【题型】填空题　【知识点】向量　【难度】easy
如图，已知平行四边形$ABCD$中，$\overrightarrow{AB}=\vec{a}$，$\overrightarrow{AC}=\vec{b}$，$E$为$AD$上一点，$AE=2ED$，那么用$\vec{a},\vec{b}$表示$\overrightarrow{AE}=$\_\_\_\_.

\vspace{0.2cm}
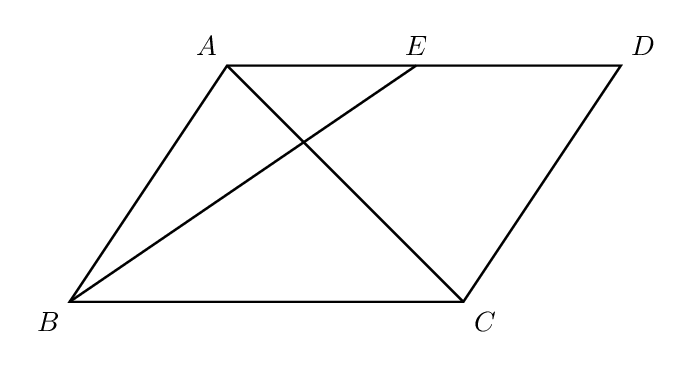
【解答】

\noindent \textbf{【答案】} $\boldsymbol{\dfrac{2}{3}\vec{b}-\dfrac{2}{3}\vec{a}}$

\vspace{0.2cm}
\noindent \textbf{【详解】} 解：$\because \overrightarrow{AB}=\vec{a}$，$\overrightarrow{AC}=\vec{b}$，
$\therefore \overrightarrow{BC}=\overrightarrow{AC}-\overrightarrow{AB}=\vec{b}-\vec{a}$，
$\because AE=2ED$，
$\therefore AE=\dfrac{2}{3}AD$，
$\because$四边形$ABCD$是平行四边形，
$\therefore AD=BC$，$AD\parallel BC$，
$\therefore \overrightarrow{AD}=\overrightarrow{BC}=\vec{b}-\vec{a}$，
$\therefore \overrightarrow{AE}=\dfrac{2}{3}\overrightarrow{AD}=\dfrac{2}{3}\vec{b}-\dfrac{2}{3}\vec{a}$，
故答案为：$\boldsymbol{\dfrac{2}{3}\vec{b}-\dfrac{2}{3}\vec{a}}$.